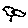
Label: bird